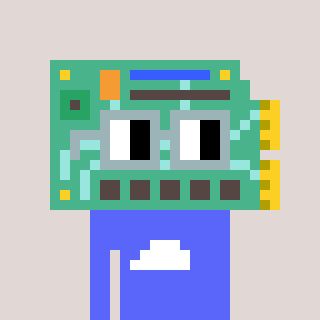
a pixel art character with square dark gray glasses, a chipboard-shaped head and a purple-colored body on a warm background